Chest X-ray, AP view. Patient: 60 years old, sex F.
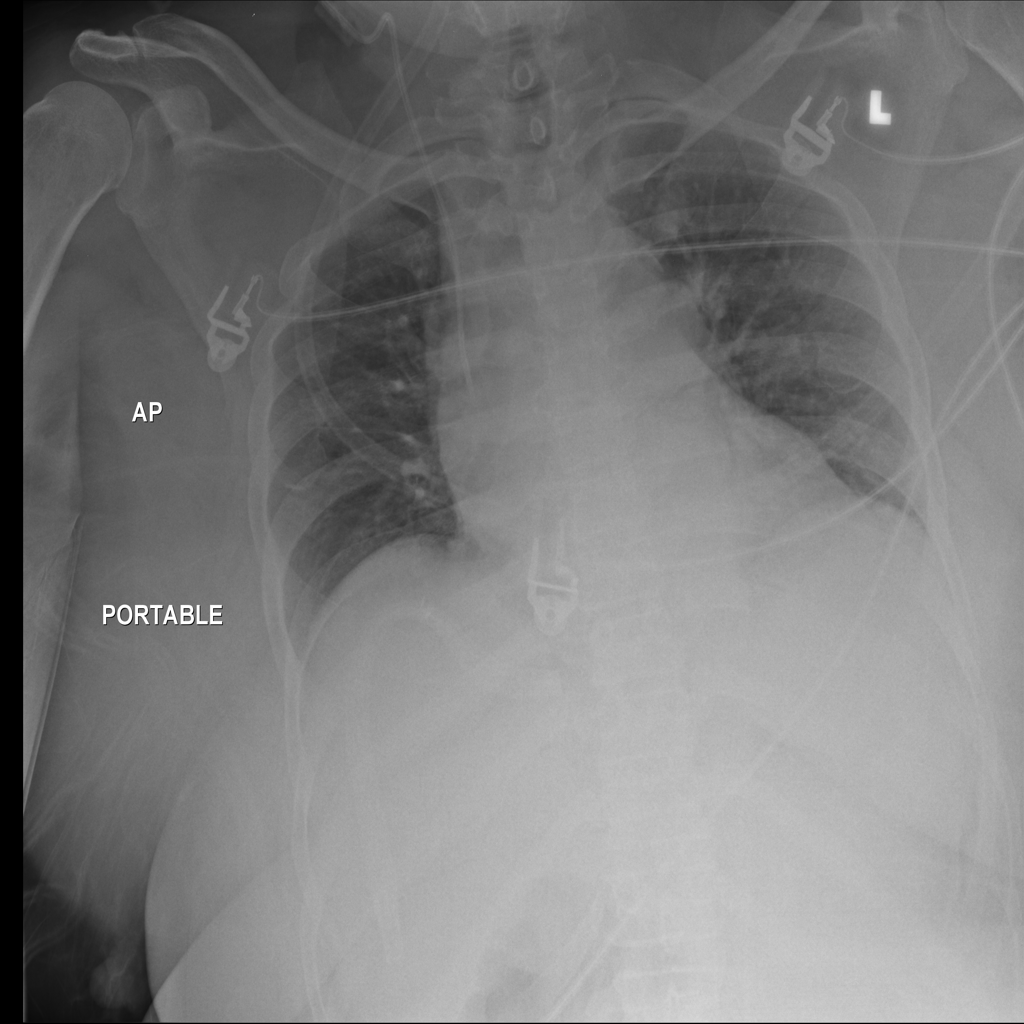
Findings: No Finding